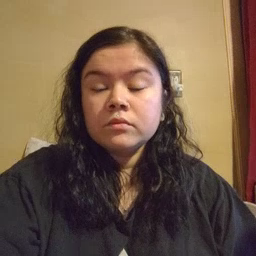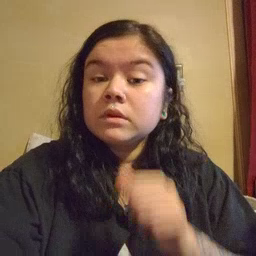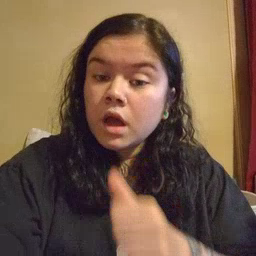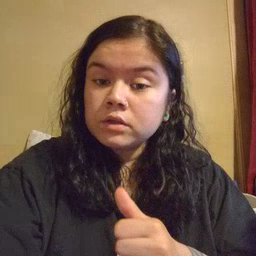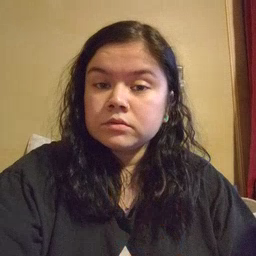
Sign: not